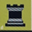
Piece: bR